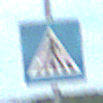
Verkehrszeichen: FussgaengerueberwegRechts
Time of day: SunriseSunset
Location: Outdoor (Beach)
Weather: PartlyCloudy
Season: NotSpecified
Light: Natural